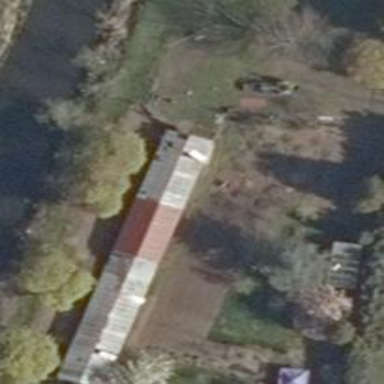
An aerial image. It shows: Farm auxiliary building with flat grey roof.